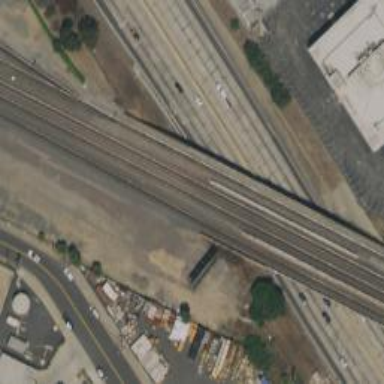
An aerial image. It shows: Railway bridge.